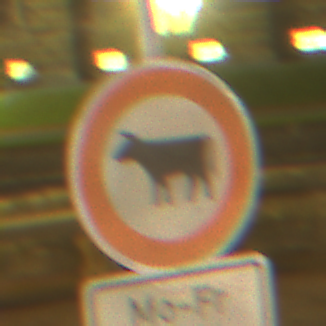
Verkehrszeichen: VerbotViehtrieb
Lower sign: ZeitangabenMitBeschraenkungAufWochentage2
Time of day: Night
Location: Outdoor (Urban)
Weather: Overcast
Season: NotSpecified
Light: Artificial